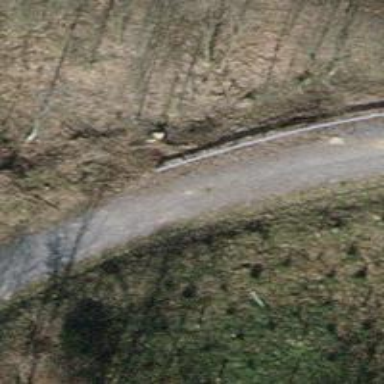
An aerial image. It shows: Unpaved track with grade2 surface.